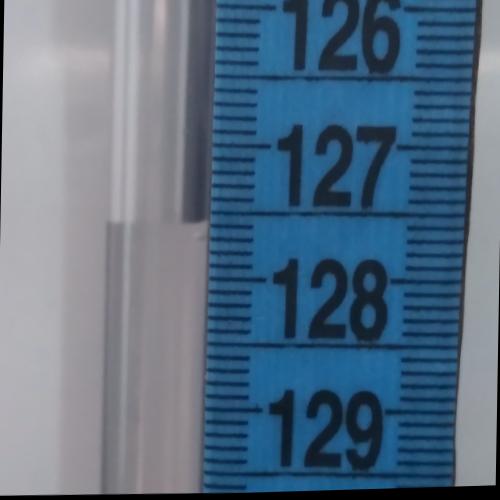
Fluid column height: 127.6 cm